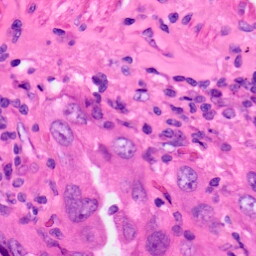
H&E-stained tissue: Lung